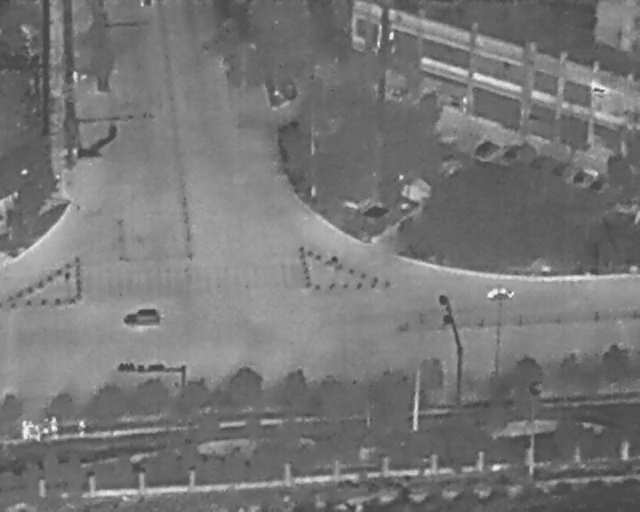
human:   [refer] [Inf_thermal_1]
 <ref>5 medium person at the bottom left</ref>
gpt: <box>[[2, 83, 5, 84, 2], [3, 83, 6, 85, 2], [5, 82, 8, 84, 2], [6, 82, 9, 84, 2], [11, 82, 13, 84, 2]]</box>

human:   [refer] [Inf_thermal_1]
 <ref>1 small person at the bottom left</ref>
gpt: <box>[[4, 83, 7, 85, 2]]</box>

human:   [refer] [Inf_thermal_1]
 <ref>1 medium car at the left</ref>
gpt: <box>[[20, 57, 23, 66, 177]]</box>

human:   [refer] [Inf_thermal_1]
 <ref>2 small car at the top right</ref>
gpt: <box>[[73, 27, 78, 30, 51], [78, 28, 82, 31, 45]]</box>

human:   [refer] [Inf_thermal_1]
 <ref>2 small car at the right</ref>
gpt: <box>[[89, 33, 93, 36, 45], [92, 34, 95, 37, 45]]</box>